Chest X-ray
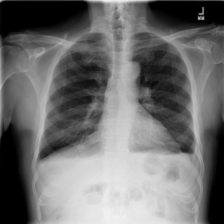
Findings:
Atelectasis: negative
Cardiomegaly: negative
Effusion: positive
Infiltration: negative
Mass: negative
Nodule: negative
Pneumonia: negative
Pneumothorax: negative
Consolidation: negative
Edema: negative
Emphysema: negative
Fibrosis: negative
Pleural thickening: negative
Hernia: negative